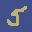
Label: 5